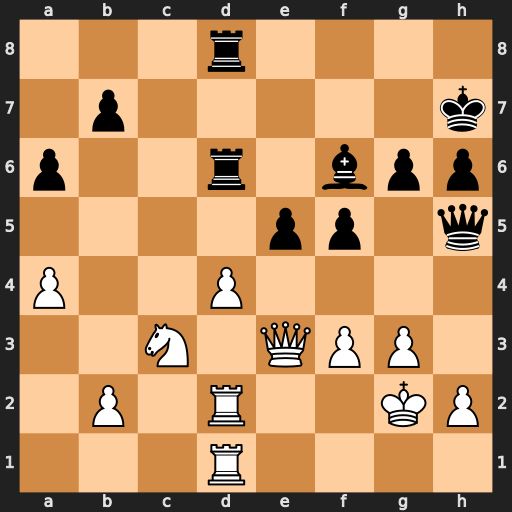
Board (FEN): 3r4/1p5k/p2r1bpp/4pp1q/P2P4/2N1QPP1/1P1R2KP/3R4
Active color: w
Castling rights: -
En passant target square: -
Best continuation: dxe5 Rxd2+ Rxd2